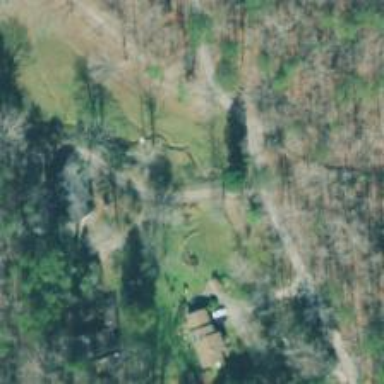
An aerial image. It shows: Culvert tunnel.